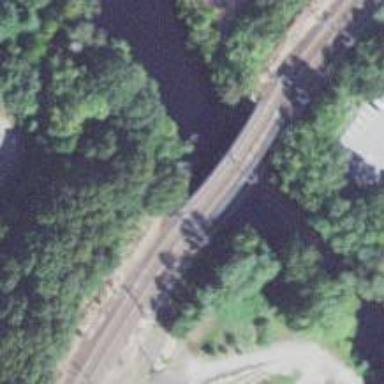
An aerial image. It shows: Railway bridge with electrified contact lines.